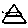
Label: triangle